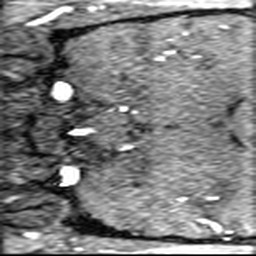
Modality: angio
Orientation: coronal
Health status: ill
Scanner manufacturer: siemens
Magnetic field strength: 1.5 T
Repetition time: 0.039 s
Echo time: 0.00502 s